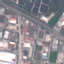
Label: Industrial